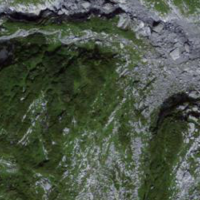
EUNIS habitat code: 48
Species observed at this site:
Saxifraga aizoides